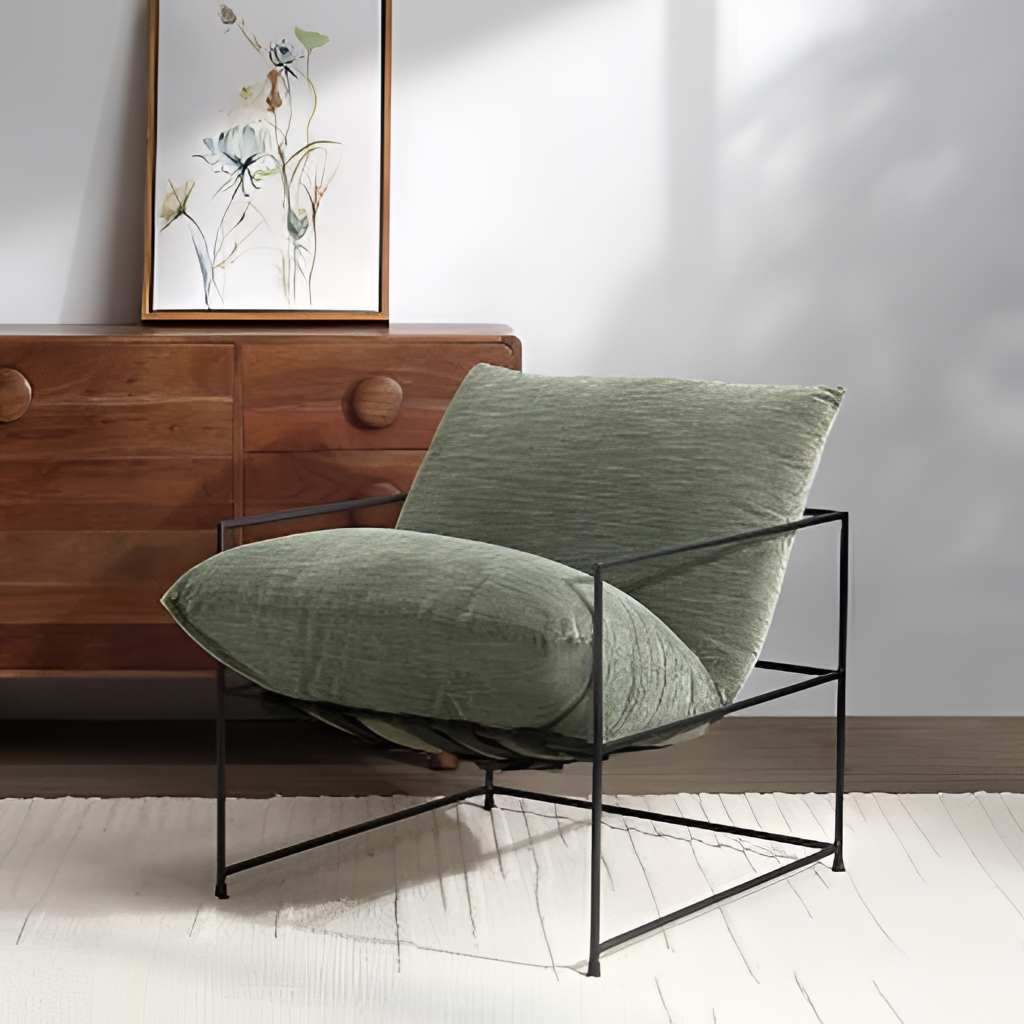
fabric armchair, living room, minimalist, brown wood flooring, with plank pattern, paint wallpaper, with solid pattern